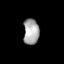
Tissue: lung
Cell type: Epithelial cells
Senescence score: 0.1949
Nuclear area (px): 388
Mean DAPI intensity: 170.997